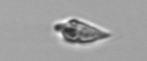
Label: Oxytoxum